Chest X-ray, PA view. Patient: 46 years old, sex M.
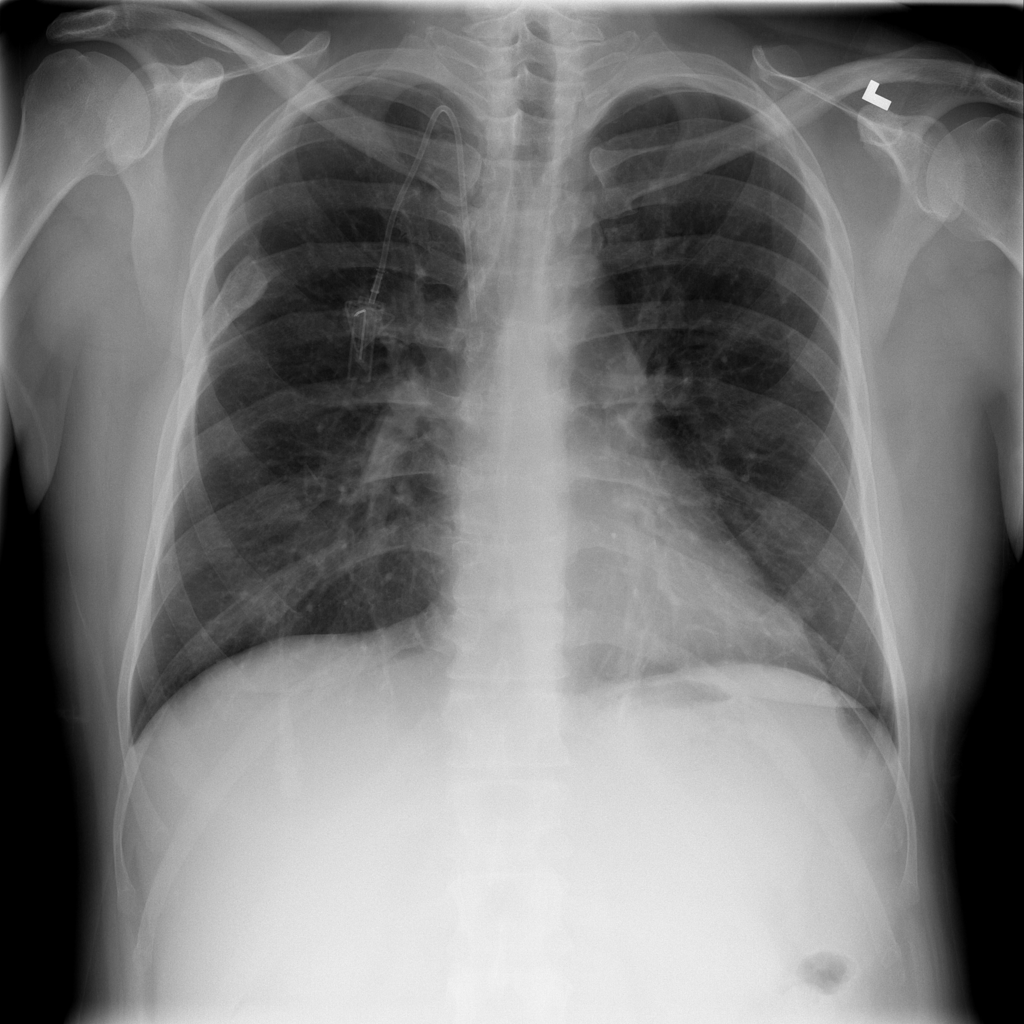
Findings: No Finding